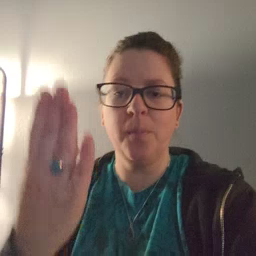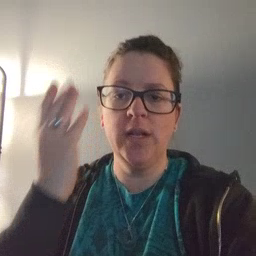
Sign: morning